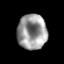
Tissue: prostate
Cell type: Epithelial cells
Senescence score: 0.1809
Nuclear area (px): 1007
Mean DAPI intensity: 153.509